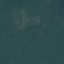
Label: Forest